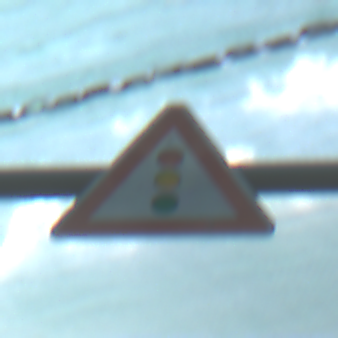
Verkehrszeichen: Lichtzeichenanlage
Umgebung: Roofed, Special
Tageszeit: MorningAfternoon
Wetter: PartlyCloudy
Licht: Natural
Jahreszeit: NotSpecified
Kontrast: MediumContrast